Question: i want make thing like this by cod (non wizard)

when i'm pressing button 1 sub form show table1 and when i'm pressing button 2 sub form show table2
how can i do that ?
thanks
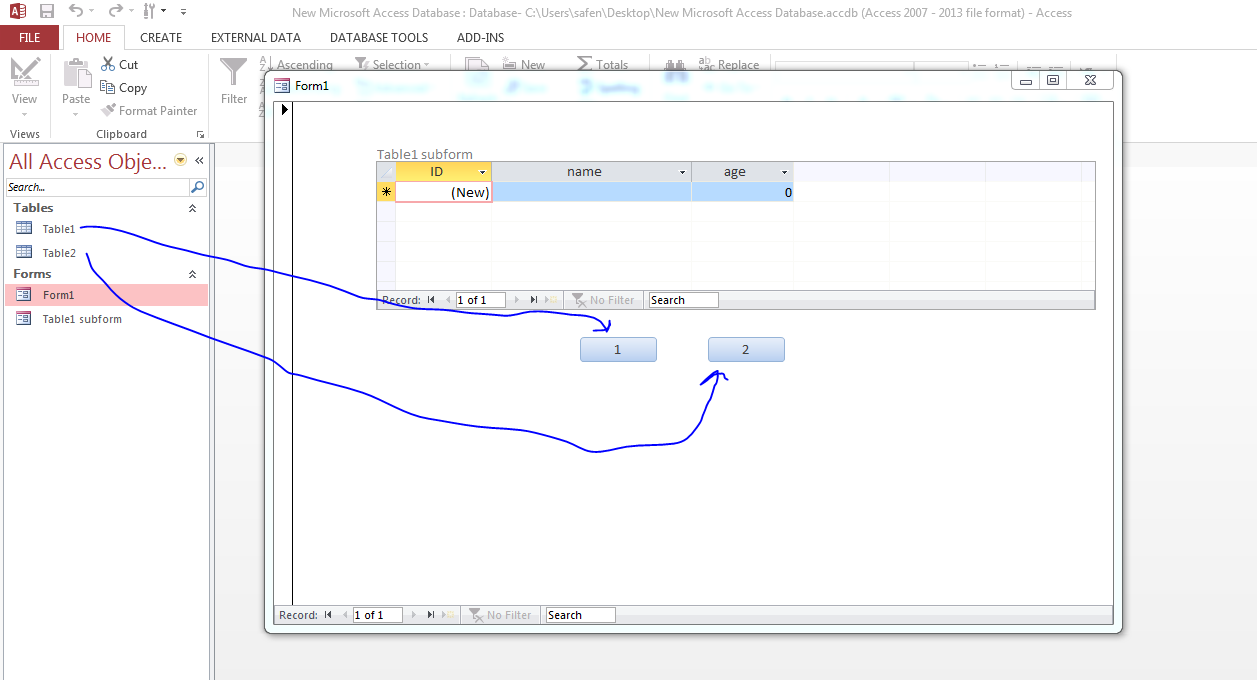
Answer: ok thanks i found it
code of button 1
'''
Me!Child4.SourceObject = "Table.Table1"
'''
code of button 2
'''
Me!Child4.SourceObject = "Table.Table2"
'''